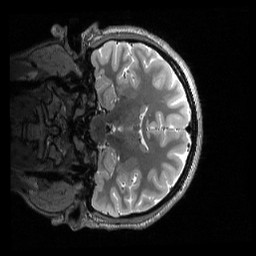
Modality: T2w
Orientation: coronal
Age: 21
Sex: female
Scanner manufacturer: siemens
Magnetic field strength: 3 T
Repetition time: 3.2 s
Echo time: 0.565 s